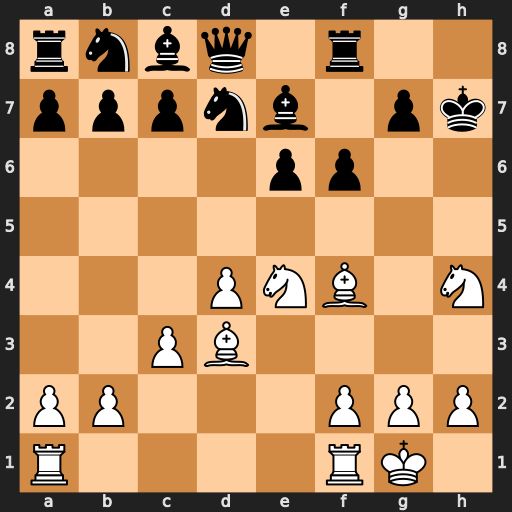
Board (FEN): rnbq1r2/pppnb1pk/4pp2/8/3PNB1N/2PB4/PP3PPP/R4RK1
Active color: w
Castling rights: -
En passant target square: -
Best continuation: Nxf6+ Kh8 Ng6#